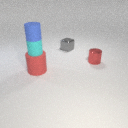
small red metal cylinder in front of small gray metal cube